Question: So basically whenever you make a new TabControl it's all white, but when you change the color of the inside tab I can't change the color of the TabControl itself? Here is what I mean

The inside is black as I want, but the outside is white and can't change it?
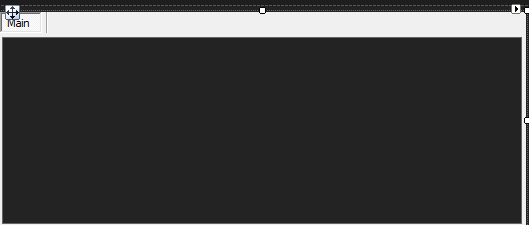
Answer: We can't directly change the color directly through the attribute.
But we can modify the color in other ways.
We can achieve the modification effect by filling the rectangular area with color.
'''
e.Graphics.FillRectangle
'''
Add this in the load event:
'''
private void Form1_Load(object sender, EventArgs e) {
this.tabControl1.DrawMode = System.Windows.Forms.TabDrawMode.OwnerDrawFixed;
this.tabControl1.DrawItem += new DrawItemEventHandler(this.tabControl1_DrawItem);
}
'''
Drawing function:
'''
private void tabControl1_DrawItem(object sender, DrawItemEventArgs e) {
//Get the working area of the TabControl main control
Rectangle rec = tabControl1.ClientRectangle;
//Create a StringFormat object to set the layout of the label text
StringFormat StrFormat = new StringFormat();
StrFormat.LineAlignment = StringAlignment.Center;// Set the text to be centered vertically
StrFormat.Alignment = StringAlignment.Center;// Set the text to be centered horizontally
// The background fill color of the label, it can also be a picture (e.Graphics.DrawImage)
SolidBrush backColor = new SolidBrush(Color.Gray);
SolidBrush fontColor;// Label font color
//Draw the background of the main control
e.Graphics.FillRectangle(backColor, rec);
//Draw label style
Font fntTab = e.Font;
Brush bshBack = new SolidBrush(Color.DeepPink);
for (int i = 0; i < tabControl1.TabPages.Count; i++) {
bool bSelected = (tabControl1.SelectedIndex == i);
Rectangle recBounds = tabControl1.GetTabRect(i);
RectangleF tabTextArea = (RectangleF)tabControl1.GetTabRect(i);
if (bSelected) {
e.Graphics.FillRectangle(bshBack, recBounds);
fontColor = new SolidBrush(Color.Black);
e.Graphics.DrawString(tabControl1.TabPages[i].Text, fntTab, fontColor, tabTextArea, StrFormat);
} else {
fontColor = new SolidBrush(Color.White);
e.Graphics.DrawString(tabControl1.TabPages[i].Text, fntTab, fontColor, tabTextArea, StrFormat);
}
}
}
'''
Output:
<URL>